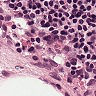
Metastatic tissue present: no